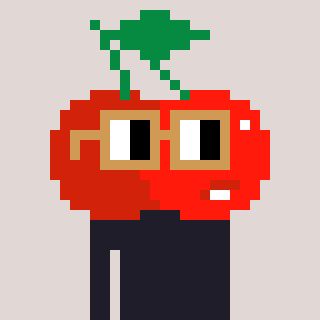
a pixel art character with square brown glasses, a cherry-shaped head and a grayscale-colored body on a warm background